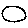
Label: circle